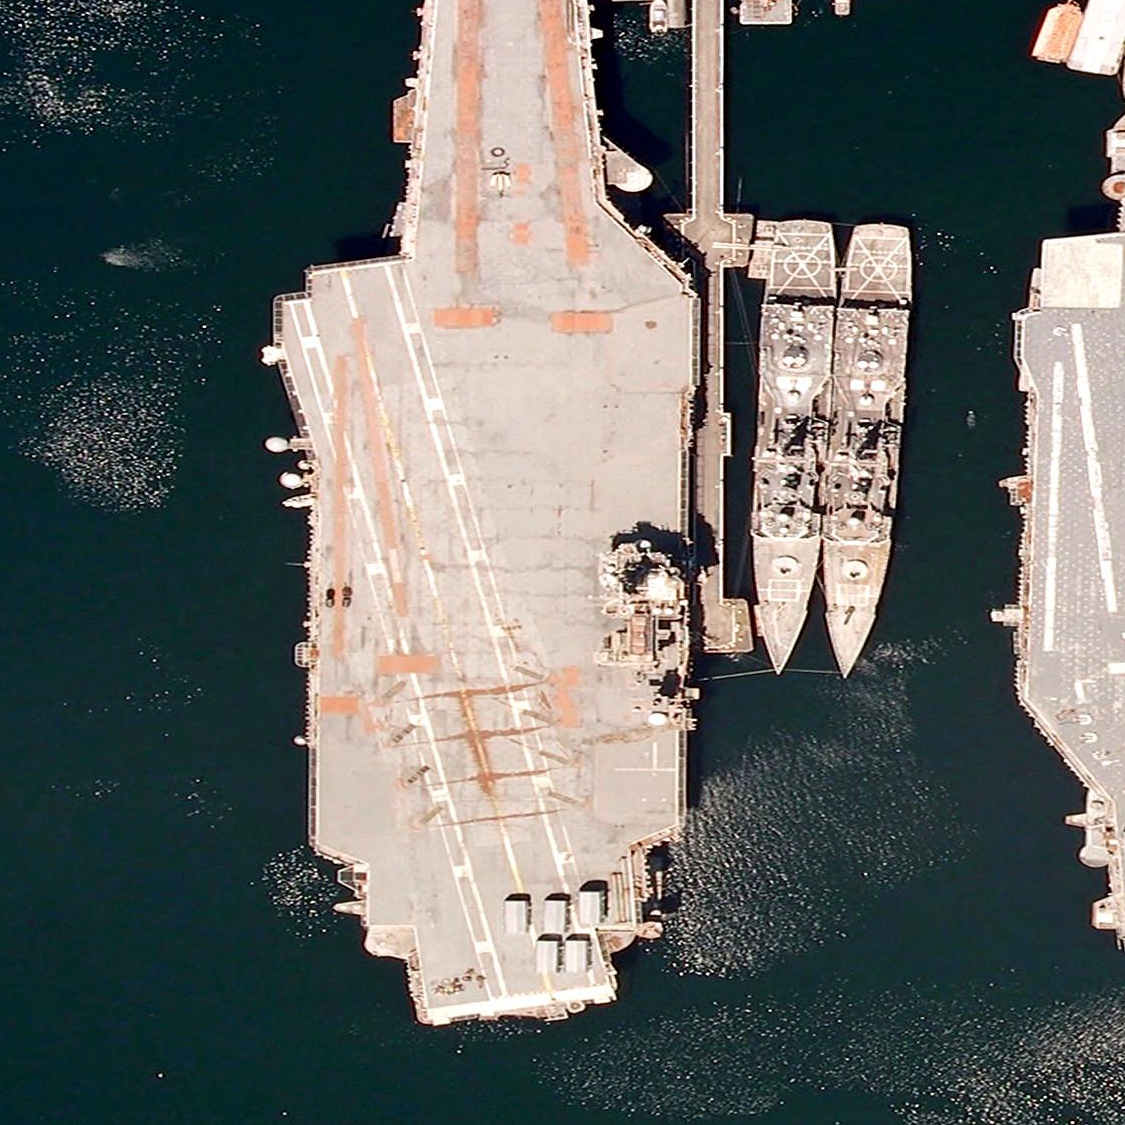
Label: aircraft_carrier